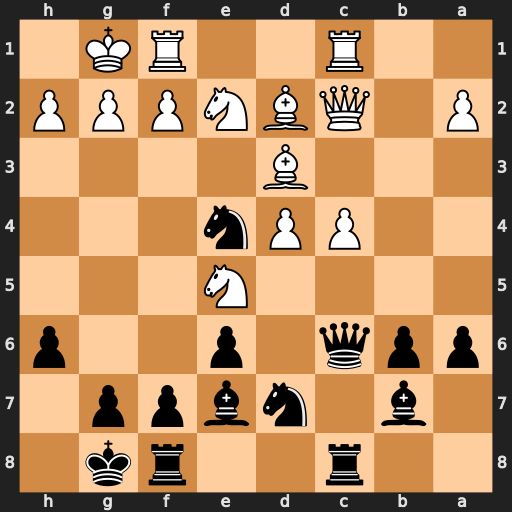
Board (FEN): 2r2rk1/1b1nbpp1/ppq1p2p/4N3/2PPn3/3B4/P1QBNPPP/2R2RK1
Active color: b
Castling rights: -
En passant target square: -
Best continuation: Nxe5 Bxe4 Qxe4 Qxe4 Bxe4